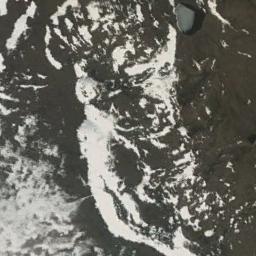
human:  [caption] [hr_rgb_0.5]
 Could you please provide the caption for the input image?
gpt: The brown desert covers the white bare land .

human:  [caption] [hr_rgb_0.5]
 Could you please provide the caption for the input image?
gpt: The desert has dark gray soil and white mountains .

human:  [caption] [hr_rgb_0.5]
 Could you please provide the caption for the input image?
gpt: There are deep ravines in this desert .

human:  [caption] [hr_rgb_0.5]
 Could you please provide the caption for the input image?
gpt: The desert is on the hill full of black sand .

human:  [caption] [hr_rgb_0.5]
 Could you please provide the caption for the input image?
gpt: A desert covered with black bare land and white rocks .